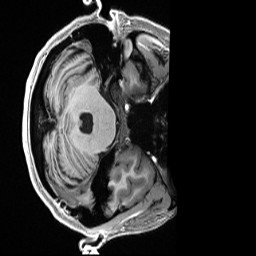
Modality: T1w
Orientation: axial
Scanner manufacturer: siemens
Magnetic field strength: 3 T
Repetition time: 2.5 s
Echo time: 0.00238 s